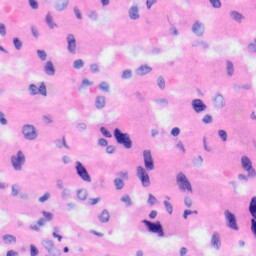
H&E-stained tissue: Liver